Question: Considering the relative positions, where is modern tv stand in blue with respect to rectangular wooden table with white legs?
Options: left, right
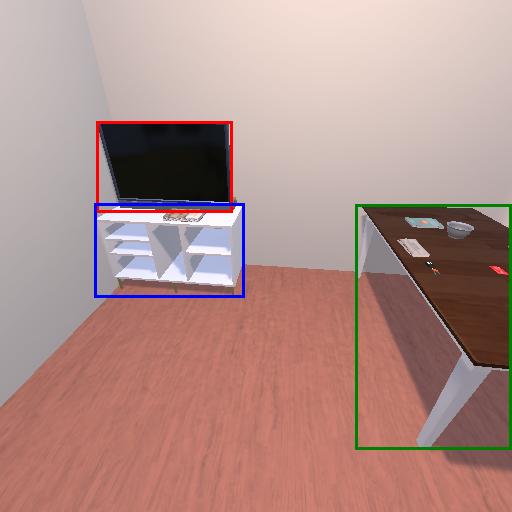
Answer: left